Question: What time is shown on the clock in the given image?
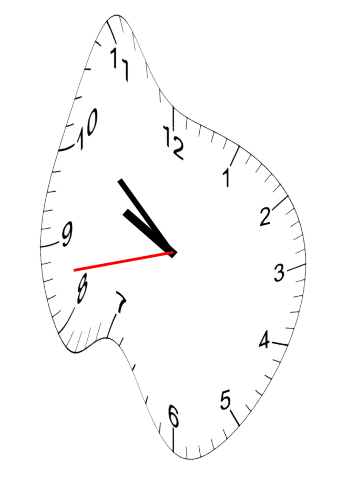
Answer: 09:51:43